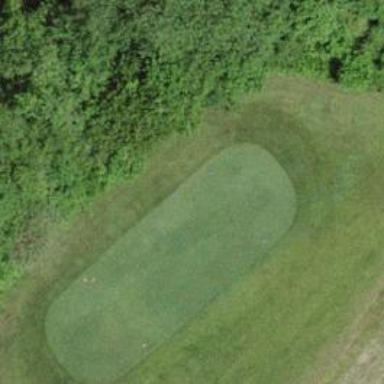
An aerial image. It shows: Golf tee.